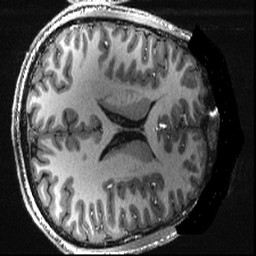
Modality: T1w
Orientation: axial
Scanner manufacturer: siemens
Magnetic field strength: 6.98 T
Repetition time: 2.6 s
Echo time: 0.00343 s